Question: Edited for clarity:
I'm building an app in shiny to explore data in a scatterplot. The simplified code is below:
'''
library(shiny)
library(ggplot2)
library(DT)
library(tools)
library(dplyr)
library(tidyverse)
#load data
Data <- Electorate_Data
# Define UI for application
ui <- fluidPage(
titlePanel("Scatterplot"),
br(),
# Sidebar layout with a input and output definitions
sidebarLayout(
# Inputs
sidebarPanel(
# Select variable for y-axis
selectInput(inputId = "y", label = "Y-axis:",
choices = colnames(Data[6:32])
),
# Select variable for x-axis
selectInput(inputId = "x", label = "X-axis:",
choices = colnames(Data[6:32])
),
width = 6
),
# Output:
mainPanel(
# Create a container for tab panels
tabsetPanel(
tabPanel(
title = "Explore the Data",
# Show scatterplot
plotOutput(outputId = "scatterplot")
)
),
width = 6
)
)
)
# Define server function required to create the scatterplot
server <- function(input, output) {
# Create scatterplot object the plotOutput function is expecting
output$scatterplot <- renderPlot({
ggplot(data = Data, aes_string(x = input$x, y = input$y)) +
geom_point()
})
}
# Create a Shiny app object
shinyApp(ui = ui, server = server)
'''
My issue is, when I select the column names (using the function colnames) to be the choices in the selectInput function, and the colnames contain spaces (i.e. "Year 12" instead of Year12), my scatterplot doesn't work, giving the error message:
> Error: :1:6: unexpected 'in'
1: Born in

Code Example
'''
# Select variable for y-axis
selectInput(inputId = "y", label = "Y-axis:",
choices = colnames(Data[6:32])
'''
Now, if I alias each variable, for example using the following code, the app works perfectly fine:
'''
# Select variable for y-axis
selectInput(inputId = "y", label = "Y-axis:",
choices = "Year12" = "Year 12",
"Born_Aus" = "Born in Australia",
"NoSchool" = "% of the Population Above 15 Years of Age that Didn't Attend School")
),
'''
My question is - is there a way to alias the names more efficiently in such a way that I can automate the aliasing process. I've tried a few hack approaches using the names() function, but so far it has only thrown up errors.
At the end of the day I can solve this manually, but surely there is a better way.
Thanks
Edit:
I've included a subset of the data if that helps. You would have to change the code of:
'''
# Select variable for x-axis
selectInput(inputId = "x", label = "X-axis:",
choices = colnames(Data[6:32])
),
'''
to just
'''
choices = colnames(Data)
'''
for both the X and Y selectInputs
Data:
'''
> head(Electorate_Data[14:18])
Born in Australia LOTE NoSchool Year12 Median_age
1 <PHONE> 0.29805068 0.012132744 <PHONE> 36
2 <PHONE> 0.27278743 0.006160949 <PHONE> 39
3 <PHONE> 0.<PHONE> 0.002323880 <PHONE> 40
4 <PHONE> 0.45200442 0.011578501 <PHONE> 38
5 <PHONE> 0.<PHONE> 0.005270832 <PHONE> 44
6 <PHONE> 0.59099798 0.017304021 <PHONE> 35
'''
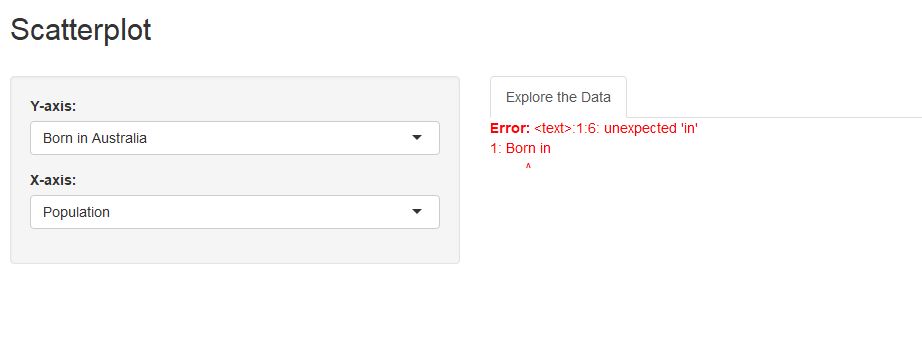
Answer: In general, lets assume you have a vector of names that should be returned by the 'selectInput()' called 'x'. And you have a second, equally long vector, of names that you what the user to see when making the selection, called 'y'. You can do what you want by first giving 'x' the names of 'y' like so:
'''
names(x)<-y
'''
Then you can use 'x' in the 'choices=' argument to 'selectInput()'. The user will see the names from 'y' as the choices, but the 'selectInput()' will return the values from 'x'.